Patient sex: M
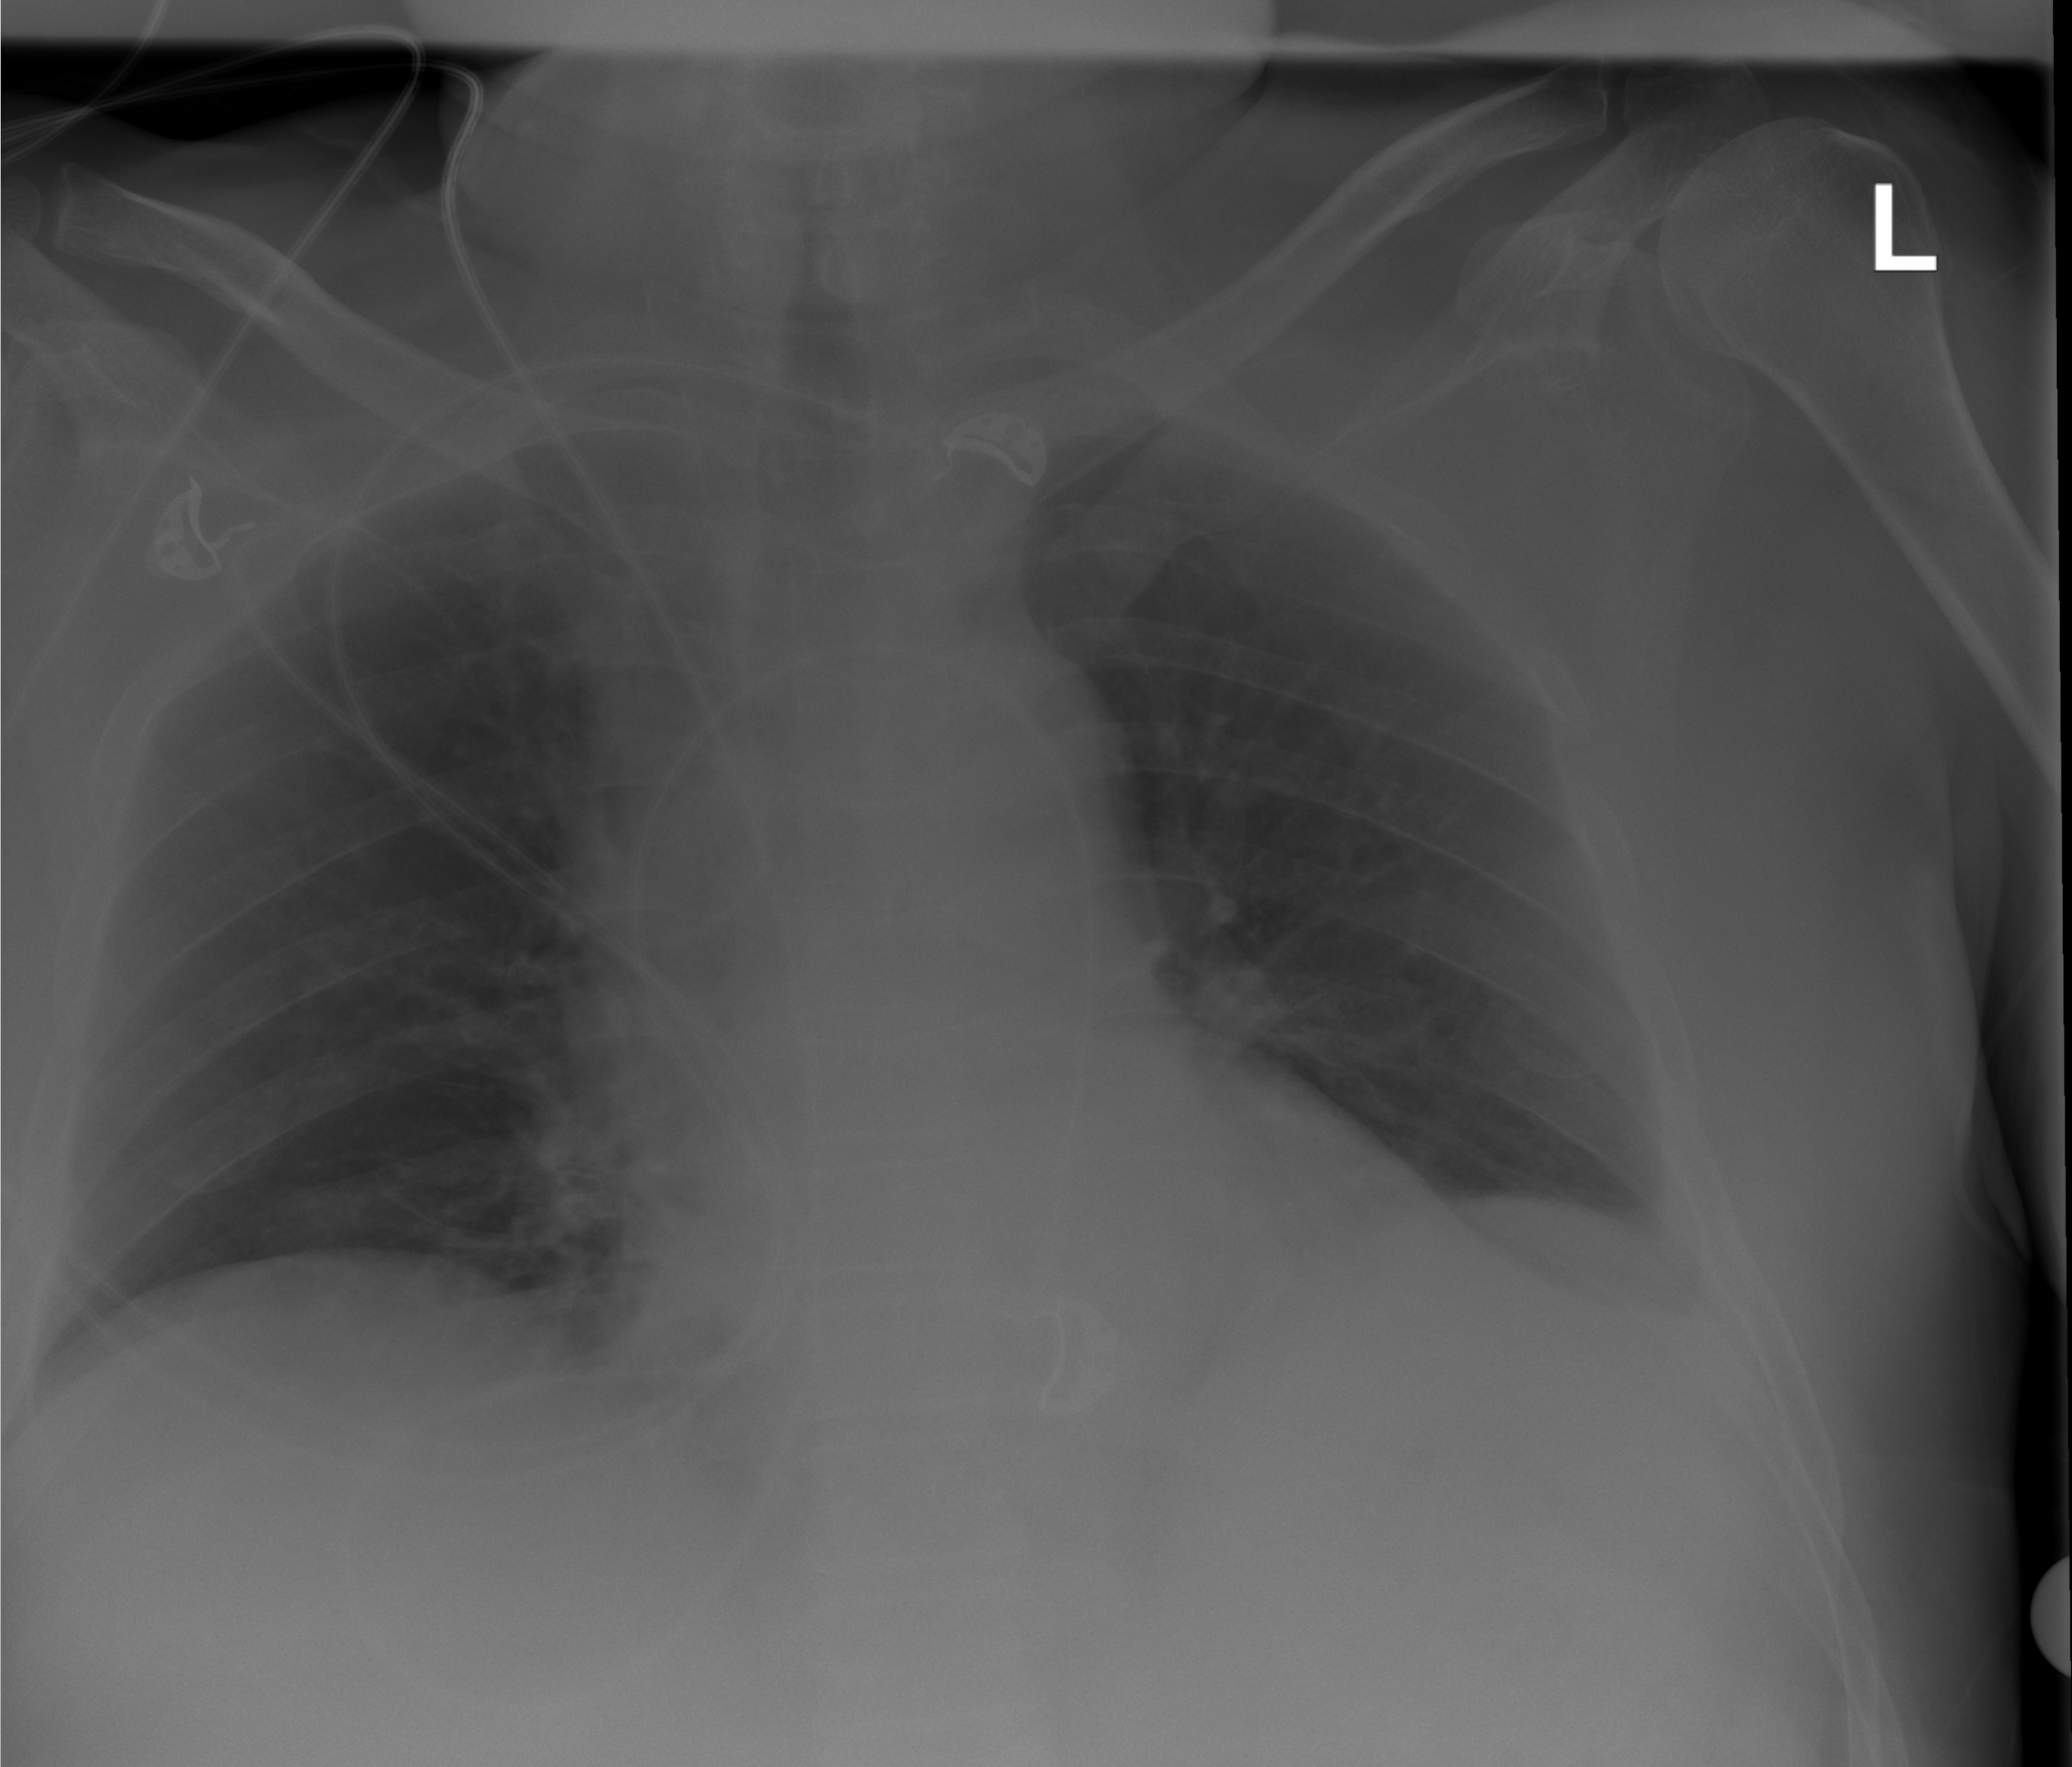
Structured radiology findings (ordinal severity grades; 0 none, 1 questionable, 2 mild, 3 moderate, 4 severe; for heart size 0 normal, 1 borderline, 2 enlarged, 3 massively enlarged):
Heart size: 0
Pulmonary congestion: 2
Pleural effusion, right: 0
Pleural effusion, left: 0
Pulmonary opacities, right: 1
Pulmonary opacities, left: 0
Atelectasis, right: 0
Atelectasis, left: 1